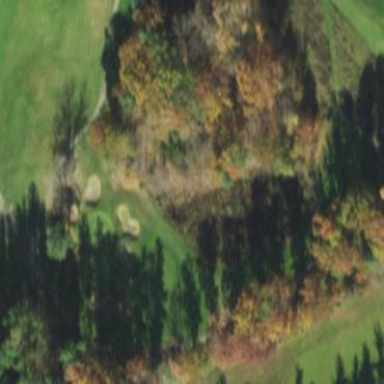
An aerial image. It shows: Rough area in golf course.